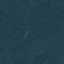
Label: Forest